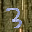
Label: 3